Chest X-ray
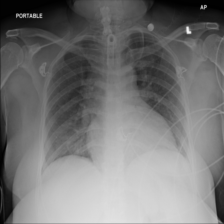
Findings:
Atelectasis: negative
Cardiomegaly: negative
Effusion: negative
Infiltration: negative
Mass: negative
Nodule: negative
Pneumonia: negative
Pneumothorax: negative
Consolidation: negative
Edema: negative
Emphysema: negative
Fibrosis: negative
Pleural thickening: negative
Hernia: negative